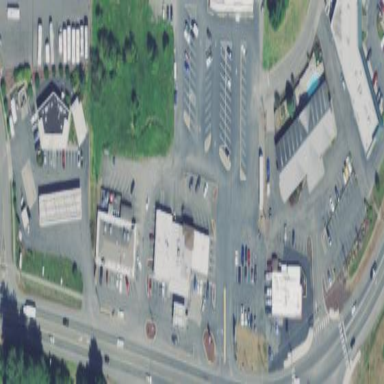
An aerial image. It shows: Retail area.